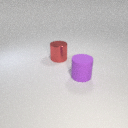
large purple rubber cylinder to the right of large red metal cylinder